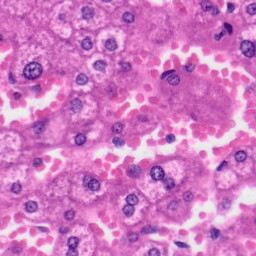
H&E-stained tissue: Liver